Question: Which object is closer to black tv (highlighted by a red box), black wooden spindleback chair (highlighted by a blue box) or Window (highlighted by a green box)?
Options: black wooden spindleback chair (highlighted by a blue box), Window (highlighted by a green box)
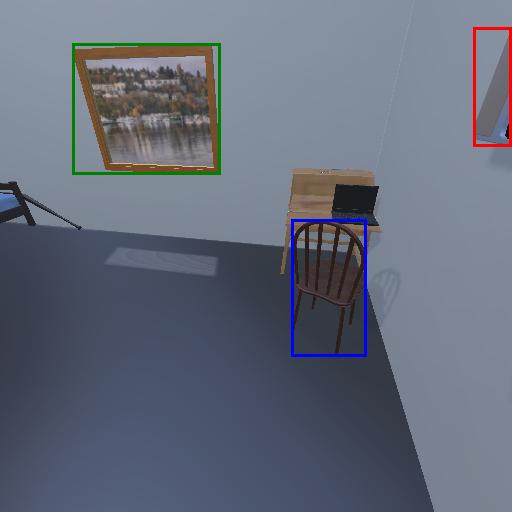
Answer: black wooden spindleback chair (highlighted by a blue box)